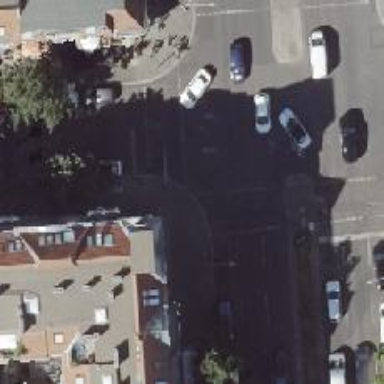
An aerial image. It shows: Road with traffic signals.